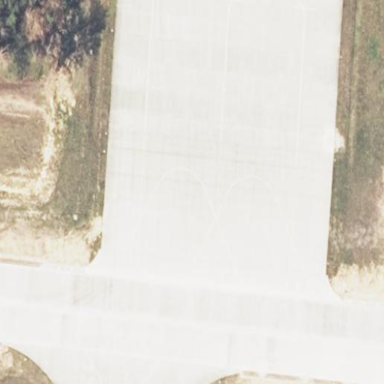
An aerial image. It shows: Apron at the airport with concrete surface.